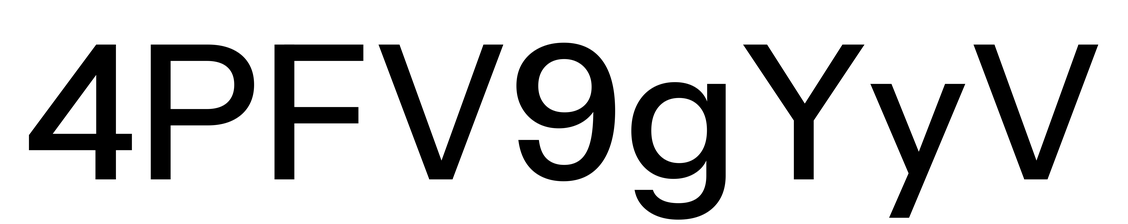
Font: InstrumentSans_Medium